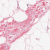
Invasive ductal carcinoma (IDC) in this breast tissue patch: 0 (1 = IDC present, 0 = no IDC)